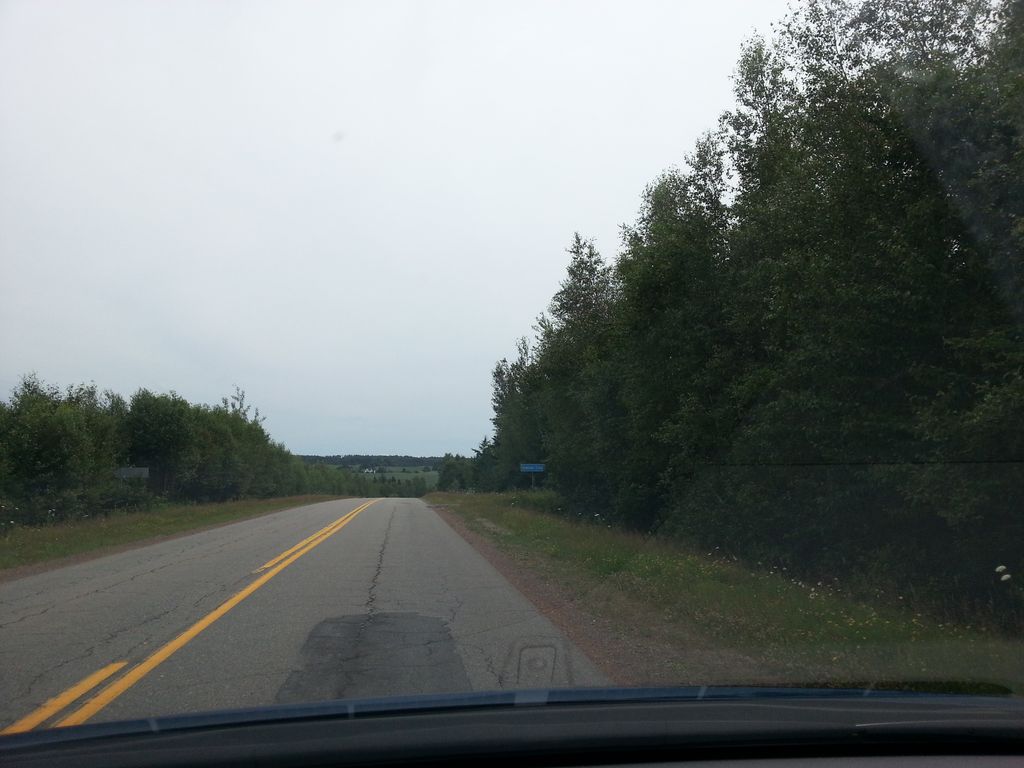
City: charlottetown